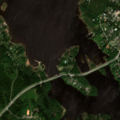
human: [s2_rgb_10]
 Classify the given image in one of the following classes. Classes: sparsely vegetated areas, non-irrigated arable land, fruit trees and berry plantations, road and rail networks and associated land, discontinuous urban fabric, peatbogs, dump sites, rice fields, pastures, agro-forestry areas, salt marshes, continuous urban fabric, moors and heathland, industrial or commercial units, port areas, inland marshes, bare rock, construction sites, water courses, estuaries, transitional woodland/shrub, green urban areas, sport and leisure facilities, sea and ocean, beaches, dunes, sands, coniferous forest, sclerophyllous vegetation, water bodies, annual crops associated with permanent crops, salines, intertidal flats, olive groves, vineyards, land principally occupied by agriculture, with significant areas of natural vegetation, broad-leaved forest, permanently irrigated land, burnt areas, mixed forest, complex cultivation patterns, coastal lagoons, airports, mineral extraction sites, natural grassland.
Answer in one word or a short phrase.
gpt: discontinuous urban fabric, coniferous forest, mixed forest, sea and ocean